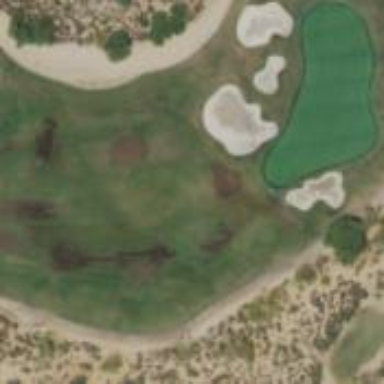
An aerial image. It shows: Sand bunker on golf course.